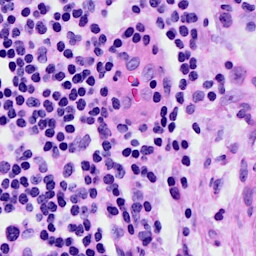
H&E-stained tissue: Breast